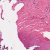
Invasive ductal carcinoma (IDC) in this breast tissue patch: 1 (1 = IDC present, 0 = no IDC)